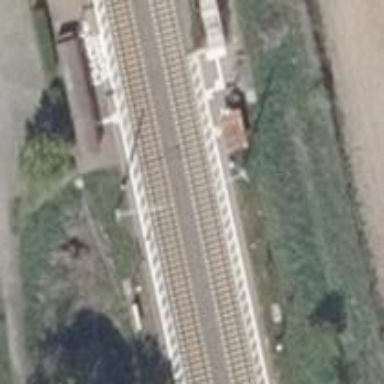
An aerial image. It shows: Halt on the railway.